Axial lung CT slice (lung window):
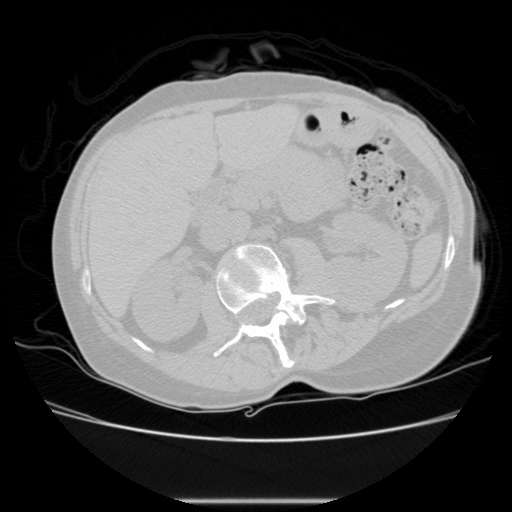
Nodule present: no